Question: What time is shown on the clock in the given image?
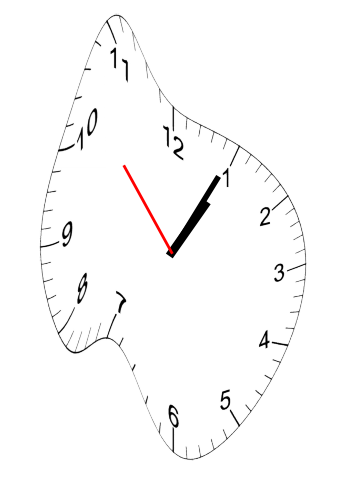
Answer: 01:04:53